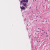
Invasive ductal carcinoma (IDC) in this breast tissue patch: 0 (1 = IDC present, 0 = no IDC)